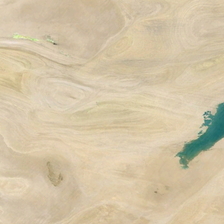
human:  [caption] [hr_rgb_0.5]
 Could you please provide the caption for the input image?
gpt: a green pool can be seen in this yellow desert .

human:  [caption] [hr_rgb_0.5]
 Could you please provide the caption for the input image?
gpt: a lake is lying on the desert with wood pattern .

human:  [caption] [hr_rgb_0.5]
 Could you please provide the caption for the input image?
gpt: a blue green lake intersperses in the desert with some ripple .

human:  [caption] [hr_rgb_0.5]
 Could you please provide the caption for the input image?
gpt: the desert is like sparkling lake .

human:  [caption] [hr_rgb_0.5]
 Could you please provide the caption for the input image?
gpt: a green irregular pond is in a piece of yellow desert .